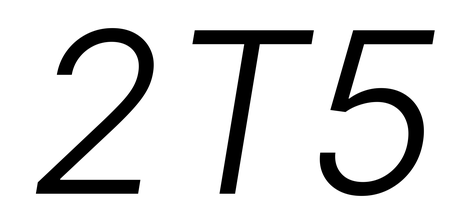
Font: Inter-Italic_Light_Italic